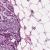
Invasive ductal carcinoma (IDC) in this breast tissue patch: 1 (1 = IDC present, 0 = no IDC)